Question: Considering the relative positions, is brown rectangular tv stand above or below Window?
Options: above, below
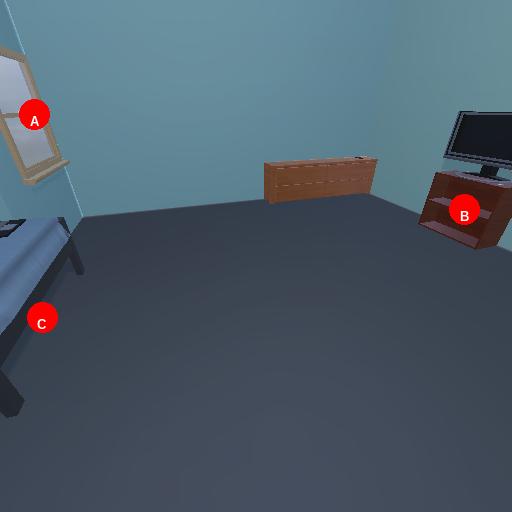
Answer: above